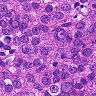
Metastatic tissue present: yes